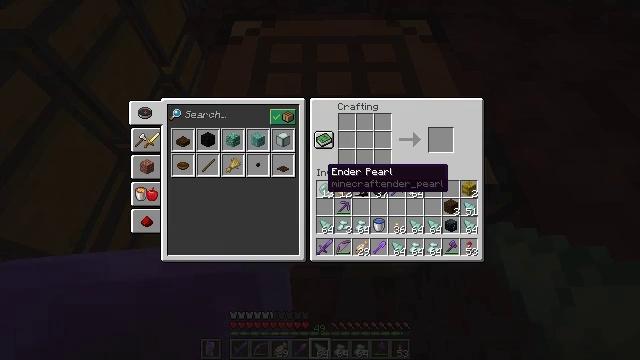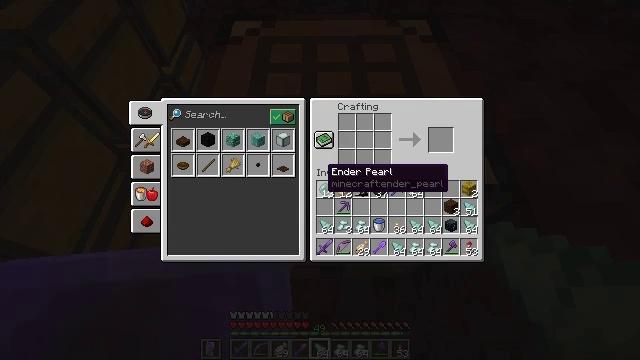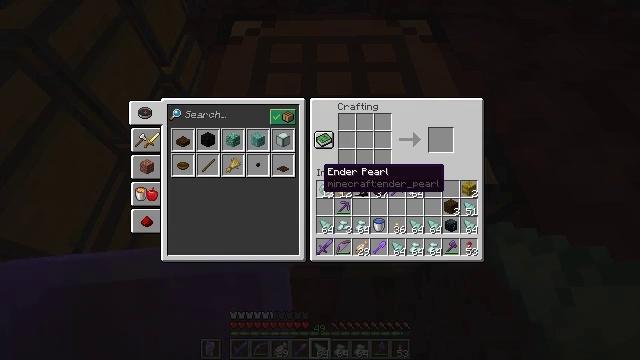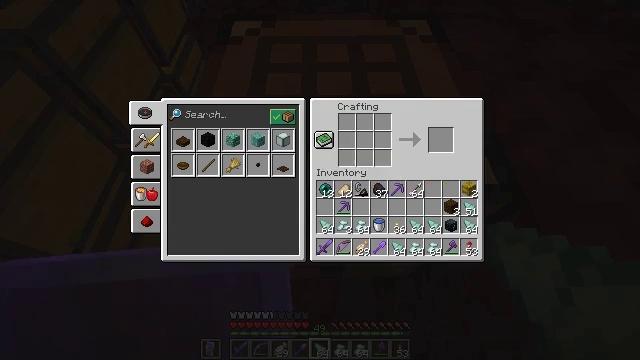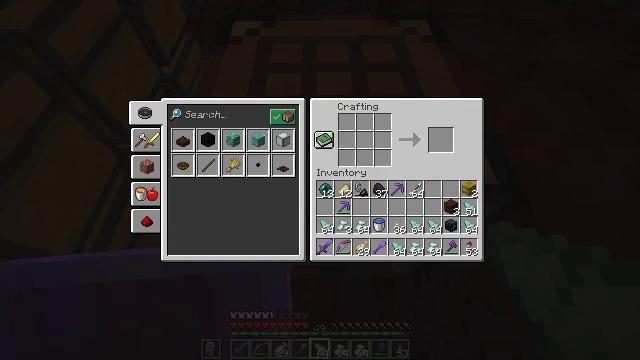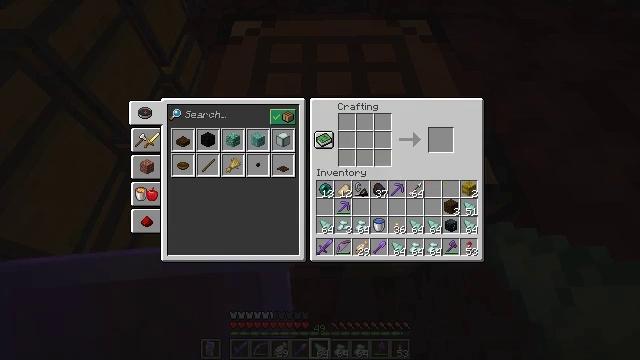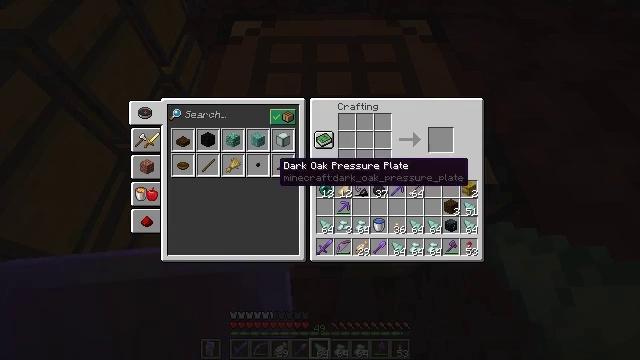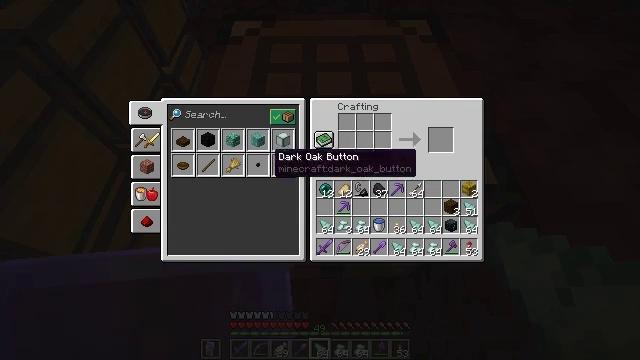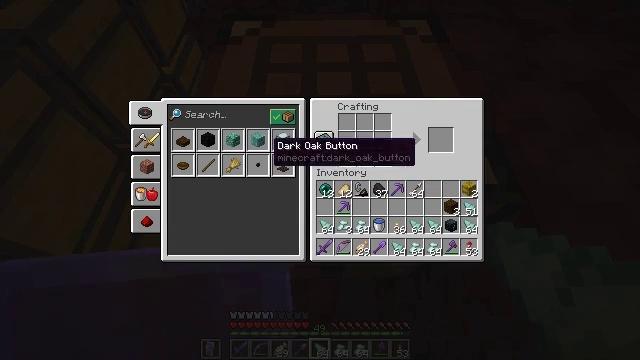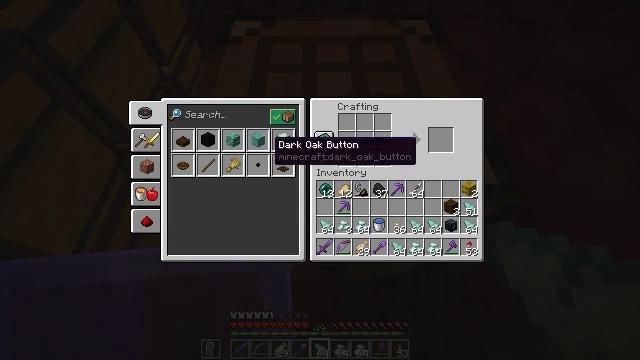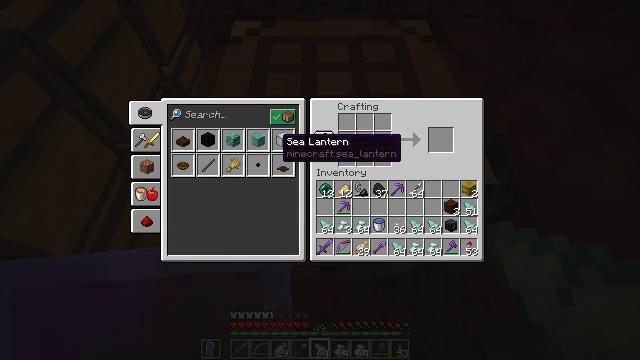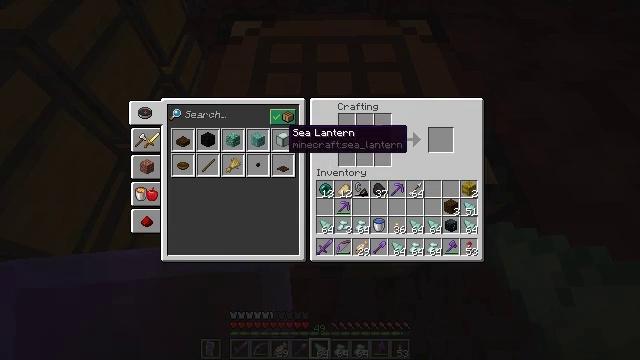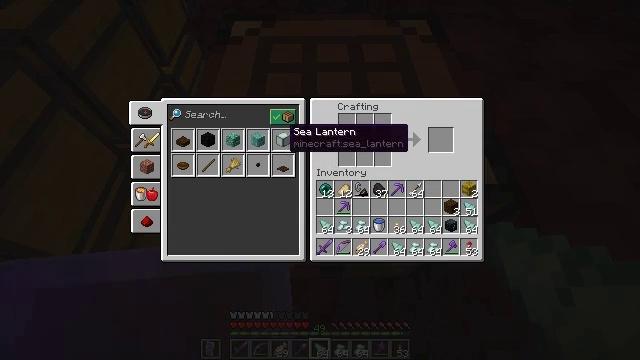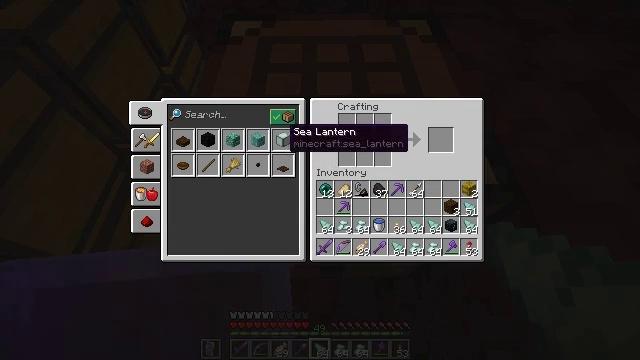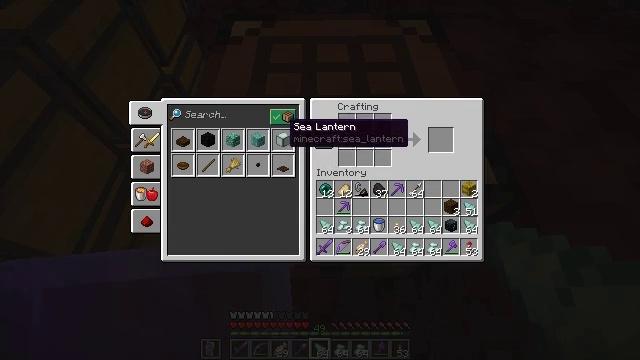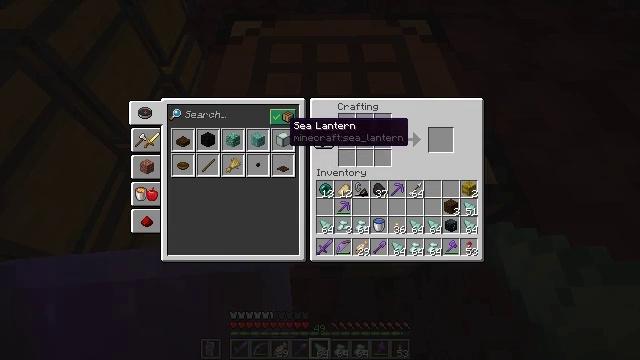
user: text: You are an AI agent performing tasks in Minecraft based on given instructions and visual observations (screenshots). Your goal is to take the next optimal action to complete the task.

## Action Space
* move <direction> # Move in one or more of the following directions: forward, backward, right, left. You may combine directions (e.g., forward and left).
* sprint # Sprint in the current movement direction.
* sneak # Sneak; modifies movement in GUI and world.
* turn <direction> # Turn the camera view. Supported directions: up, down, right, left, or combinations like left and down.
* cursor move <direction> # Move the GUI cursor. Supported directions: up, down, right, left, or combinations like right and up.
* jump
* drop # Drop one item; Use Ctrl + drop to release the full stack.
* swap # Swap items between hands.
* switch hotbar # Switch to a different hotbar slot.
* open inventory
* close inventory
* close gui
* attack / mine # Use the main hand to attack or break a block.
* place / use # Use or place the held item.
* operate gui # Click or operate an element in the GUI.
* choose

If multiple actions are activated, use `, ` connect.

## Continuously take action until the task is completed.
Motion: motion action
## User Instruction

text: Make a sea lantern with prismarine crystals and shards.
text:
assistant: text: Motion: no_op
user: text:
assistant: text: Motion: no_op
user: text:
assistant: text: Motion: turn left
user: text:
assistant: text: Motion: turn left
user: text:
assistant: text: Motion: turn left
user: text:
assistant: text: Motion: no_op
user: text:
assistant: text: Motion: turn up
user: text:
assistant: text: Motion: sneak, turn up
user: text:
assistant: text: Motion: sneak
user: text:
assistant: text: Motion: sneak, turn right
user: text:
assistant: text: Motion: sneak, turn up
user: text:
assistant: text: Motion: sneak
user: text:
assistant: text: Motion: sneak
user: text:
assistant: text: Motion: sneak
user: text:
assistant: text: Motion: sneak
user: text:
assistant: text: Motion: sneak
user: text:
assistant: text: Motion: sneak, attack / mine
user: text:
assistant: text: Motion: sneak, attack / mine
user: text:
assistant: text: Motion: sneak, attack / mine
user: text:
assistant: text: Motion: sneak, turn right
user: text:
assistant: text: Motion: sneak, turn right
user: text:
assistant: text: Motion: sneak, turn right
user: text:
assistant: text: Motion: sneak, turn right
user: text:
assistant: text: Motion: sneak, turn right
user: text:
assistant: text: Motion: sneak, turn right
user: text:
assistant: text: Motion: sneak
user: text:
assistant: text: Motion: sneak
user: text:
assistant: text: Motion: sneak
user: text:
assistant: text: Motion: sneak
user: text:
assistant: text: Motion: sneak